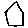
Label: house